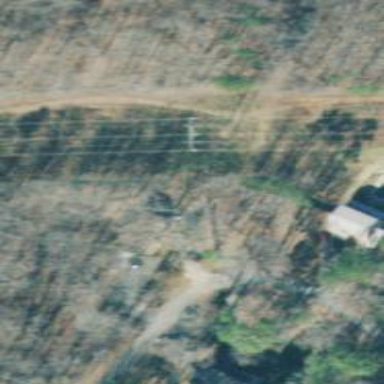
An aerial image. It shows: Power tower.